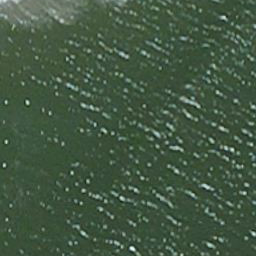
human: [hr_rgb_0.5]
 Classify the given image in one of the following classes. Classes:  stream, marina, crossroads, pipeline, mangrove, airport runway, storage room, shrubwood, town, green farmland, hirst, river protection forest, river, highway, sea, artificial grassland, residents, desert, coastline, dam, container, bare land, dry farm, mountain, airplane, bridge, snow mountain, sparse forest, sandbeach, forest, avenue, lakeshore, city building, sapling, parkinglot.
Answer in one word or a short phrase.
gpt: sea